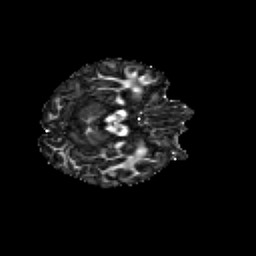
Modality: FA
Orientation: axial
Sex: female
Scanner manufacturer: siemens
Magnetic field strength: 3 T
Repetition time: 5 s
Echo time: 0.071 s